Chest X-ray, PA view. Patient: 63 years old, sex F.
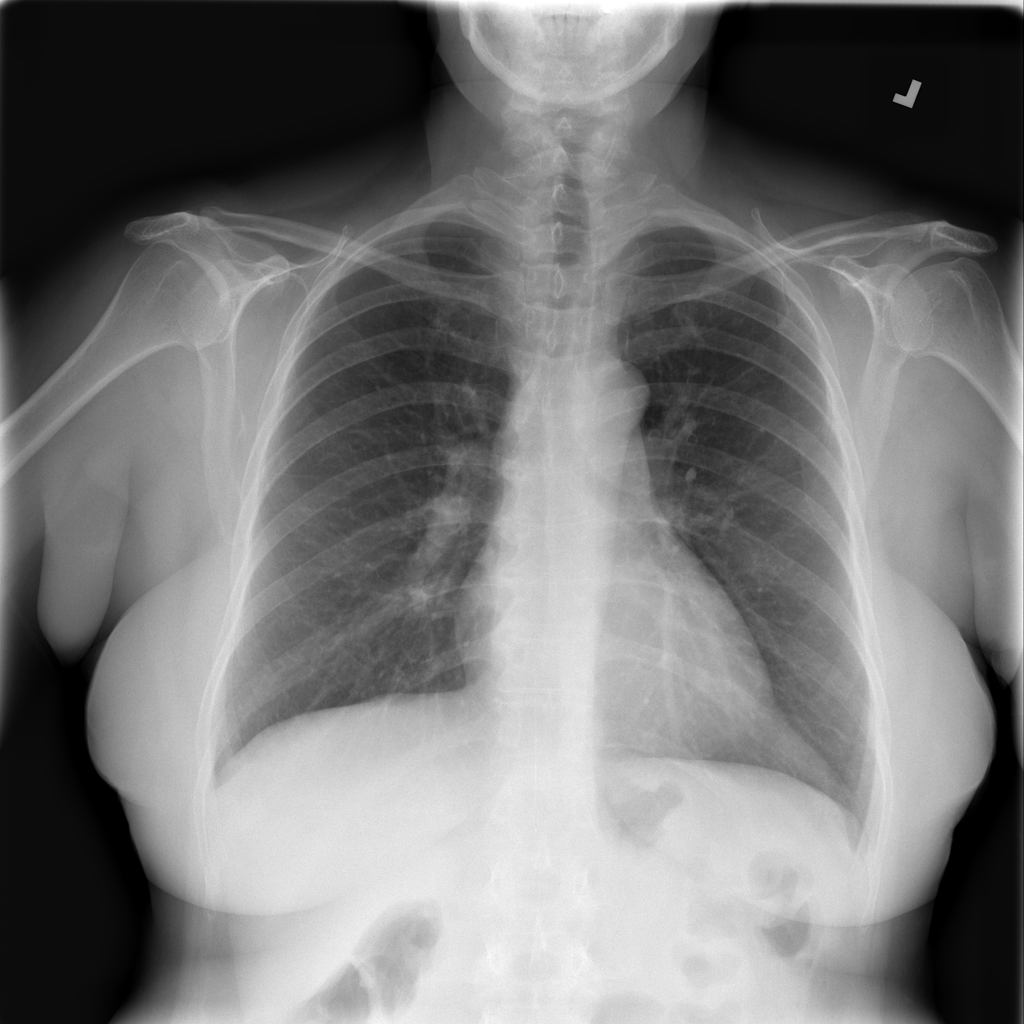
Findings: No Finding